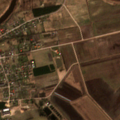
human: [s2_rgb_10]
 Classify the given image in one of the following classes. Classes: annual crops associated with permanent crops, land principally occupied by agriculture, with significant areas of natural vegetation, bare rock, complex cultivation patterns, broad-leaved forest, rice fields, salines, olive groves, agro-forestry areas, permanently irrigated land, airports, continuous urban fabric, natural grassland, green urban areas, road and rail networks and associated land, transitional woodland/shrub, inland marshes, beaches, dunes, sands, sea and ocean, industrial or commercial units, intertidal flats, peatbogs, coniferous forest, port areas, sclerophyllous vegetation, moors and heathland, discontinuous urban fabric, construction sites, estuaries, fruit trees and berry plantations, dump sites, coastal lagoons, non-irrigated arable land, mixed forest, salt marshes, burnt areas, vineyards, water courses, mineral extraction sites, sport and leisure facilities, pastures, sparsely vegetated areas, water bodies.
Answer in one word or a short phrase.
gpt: discontinuous urban fabric, non-irrigated arable land, complex cultivation patterns